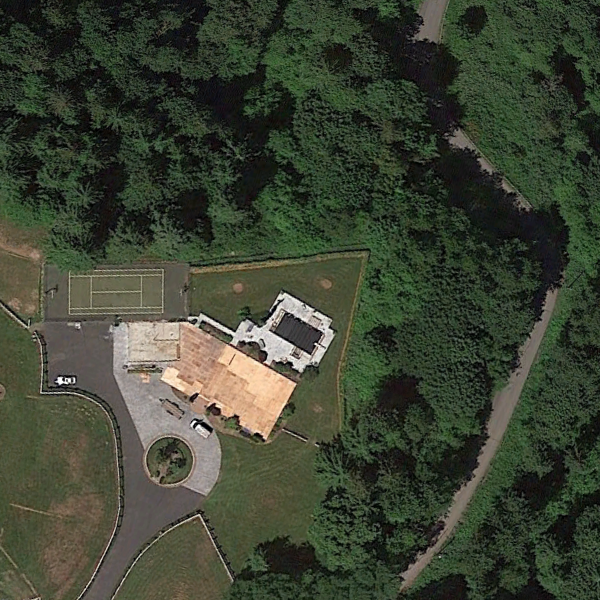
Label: SparseResidential